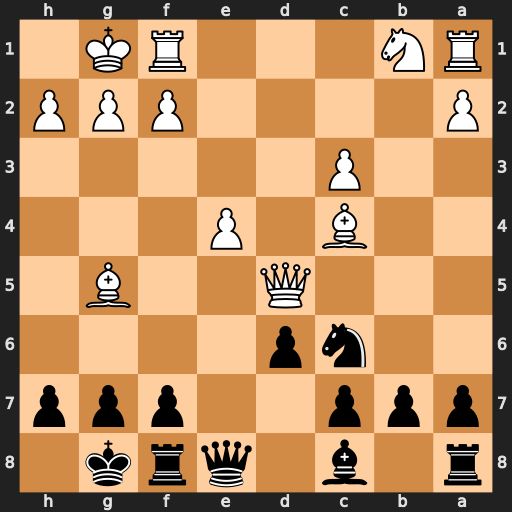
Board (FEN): r1b1qrk1/ppp2ppp/2np4/3Q2B1/2B1P3/2P5/P4PPP/RN3RK1
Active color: b
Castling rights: -
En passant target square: -
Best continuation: Be6 Qd2 Bxc4